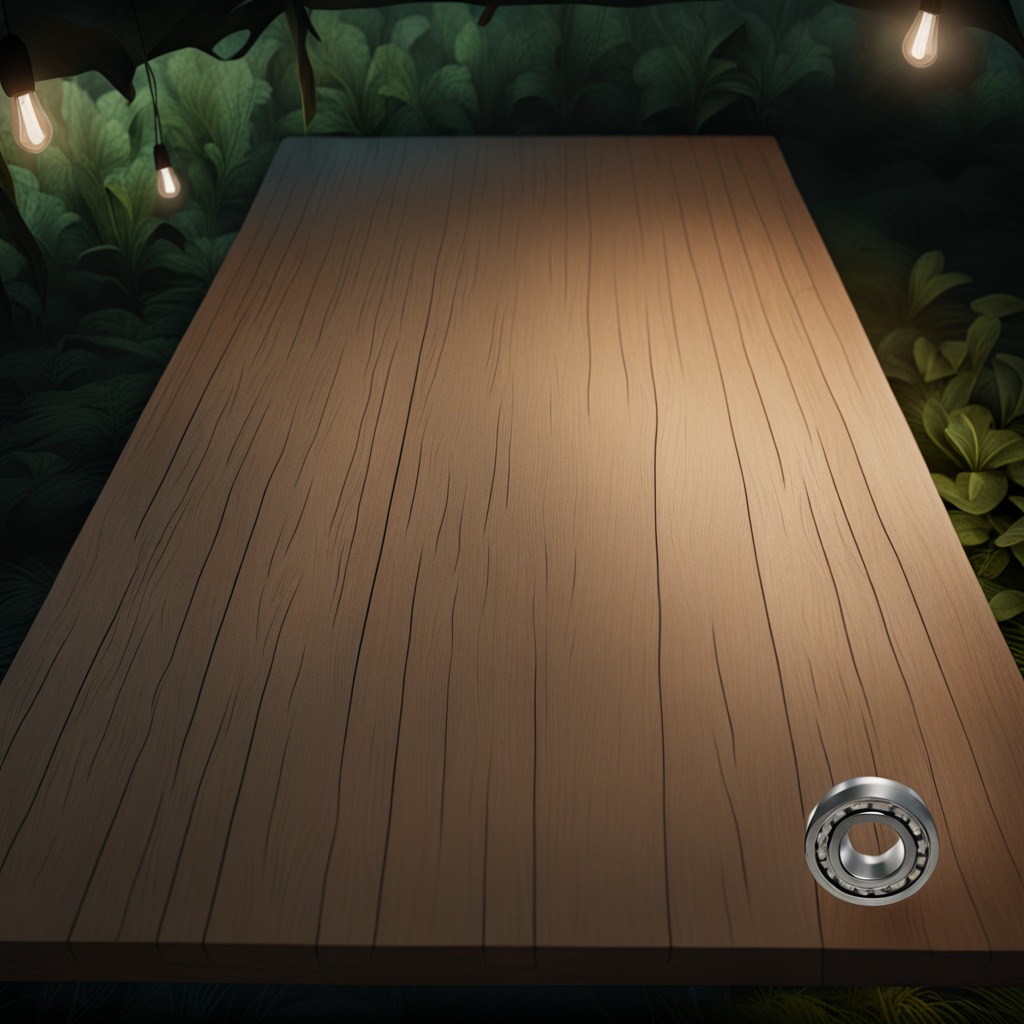
A metal ball bearing is lying on a clean wooden table inside a jungle field workshop tent at night.